Question: I have a WPF application where I am using a date picker that is bound to an entity framework(with SQL server) entity's date field. I bind it as follows:
'''
<DatePicker x:Name="dtComplete" Style="{StaticResource FTC_DatePicker}" Grid.Column="2" Grid.Row="7" Grid.ColumnSpan="3"
Text="{Binding dtComplete, Mode=TwoWay, ValidatesOnDataErrors=True}"/>
'''
The binding works fine and can be updated to the entity.
My problem is that when the underlying database field is null, I get the watermark, which I want, but that watermark is being validated and coming back as not being of a date format. I want to keep the watermark, but not have the validation trigger until the user changes the input. Also, I want to keep 'ValidatesOnDataErrors=True' because I use that somewhere else to evaluate business logic.
To see what I mean, here is a form that uses the datepicker with a null value for the date, you can see the validation error:

The output window when debugging gives the following validation conversion error:
> System.Windows.Data Error: 7 : ConvertBack cannot convert value ''
(type 'String'). BindingExpression:Path=dtComplete;
DataItem='job_BF0D6052EEADCDA3C2B6D1A174D77C322D5AB16A035F214705610767131A80F0'
(HashCode=<PHONE>); target element is 'DatePicker'
(Name='dtComplete'); target property is 'Text' (type 'String')
FormatException:'System.FormatException: String was not recognized as
a valid DateTime. at System.DateTime.Parse(String s,
IFormatProvider provider) at System.Convert.ToDateTime(String
value, IFormatProvider provider) at
System.Convert.ChangeType(Object value, Type conversionType,
IFormatProvider provider) at
System.Windows.Data.BindingExpression.ConvertBackHelper(IValueConverter
converter, Object value, Type sourceType, Object parameter,
CultureInfo culture)'
Can someone help me get rid of this validation error until the user changes the input?
Thanks in advance
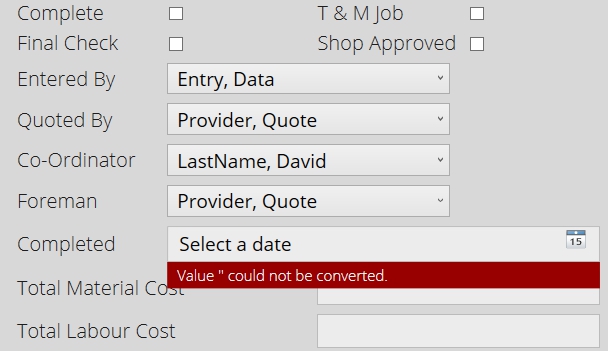
Answer: Figured it out:
I was binding to the text value of hte datePicker, so it was trying to validate the watermark text as a date, but what I really should have been doing was binding to the selectedDate Property as follows:
'''
<DatePicker x:Name="dtComplete" Style="{StaticResource FTC_DatePicker}" Grid.Column="2" Grid.Row="7" Grid.ColumnSpan="3"
SelectedDate="{Binding dtComplete, Mode=TwoWay, ValidatesOnDataErrors=True}" />
'''
This now behaves as I want, the select a date watermark is still there and the binding date value works. Its all too obvious now. Simple fix